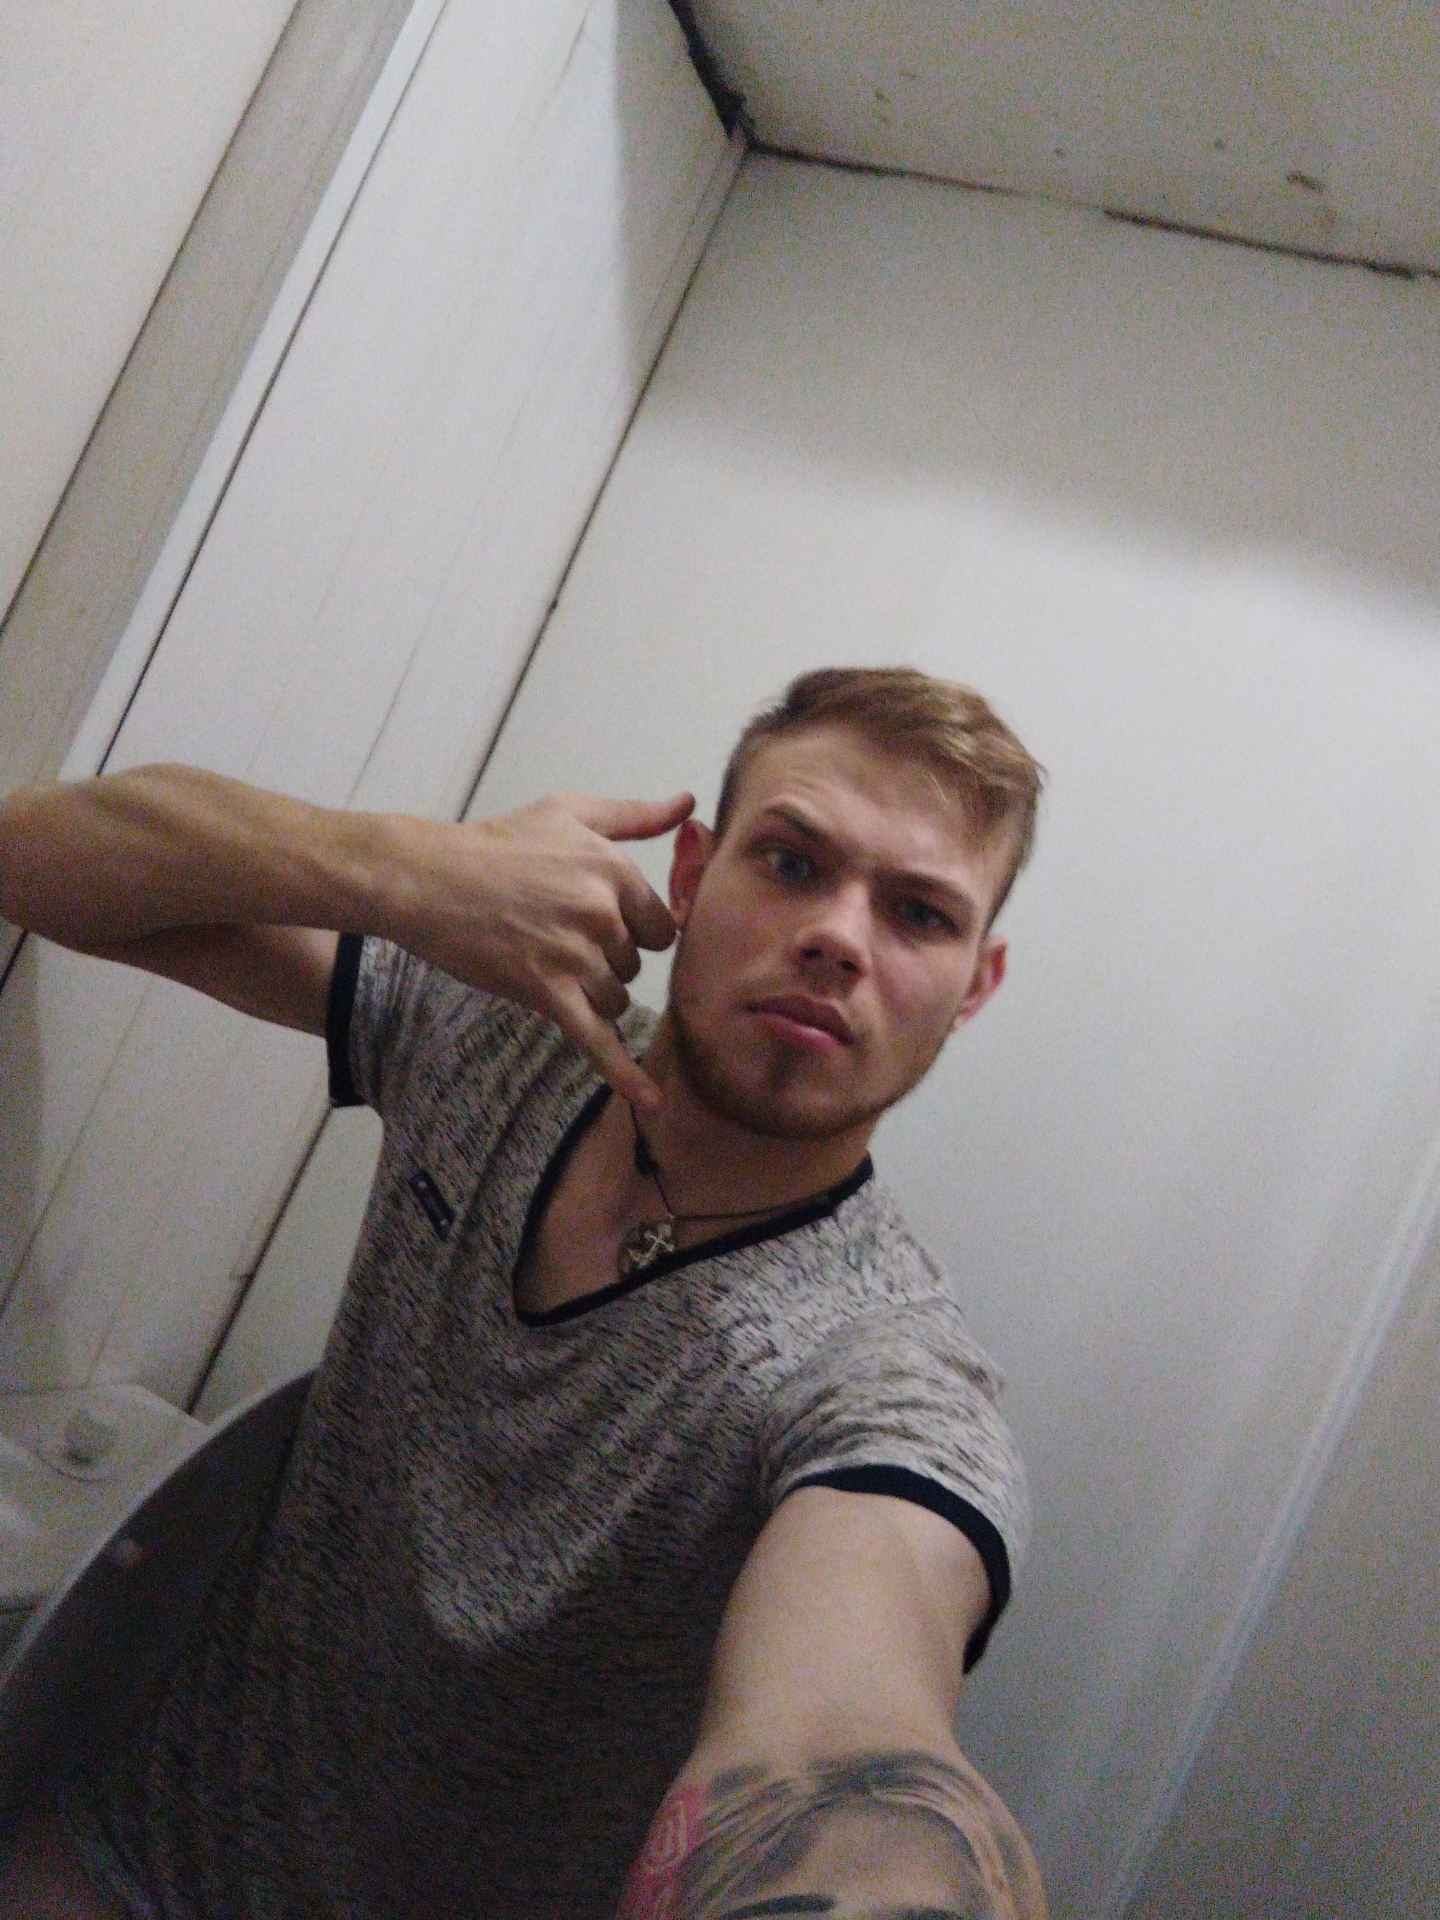
Label: noise